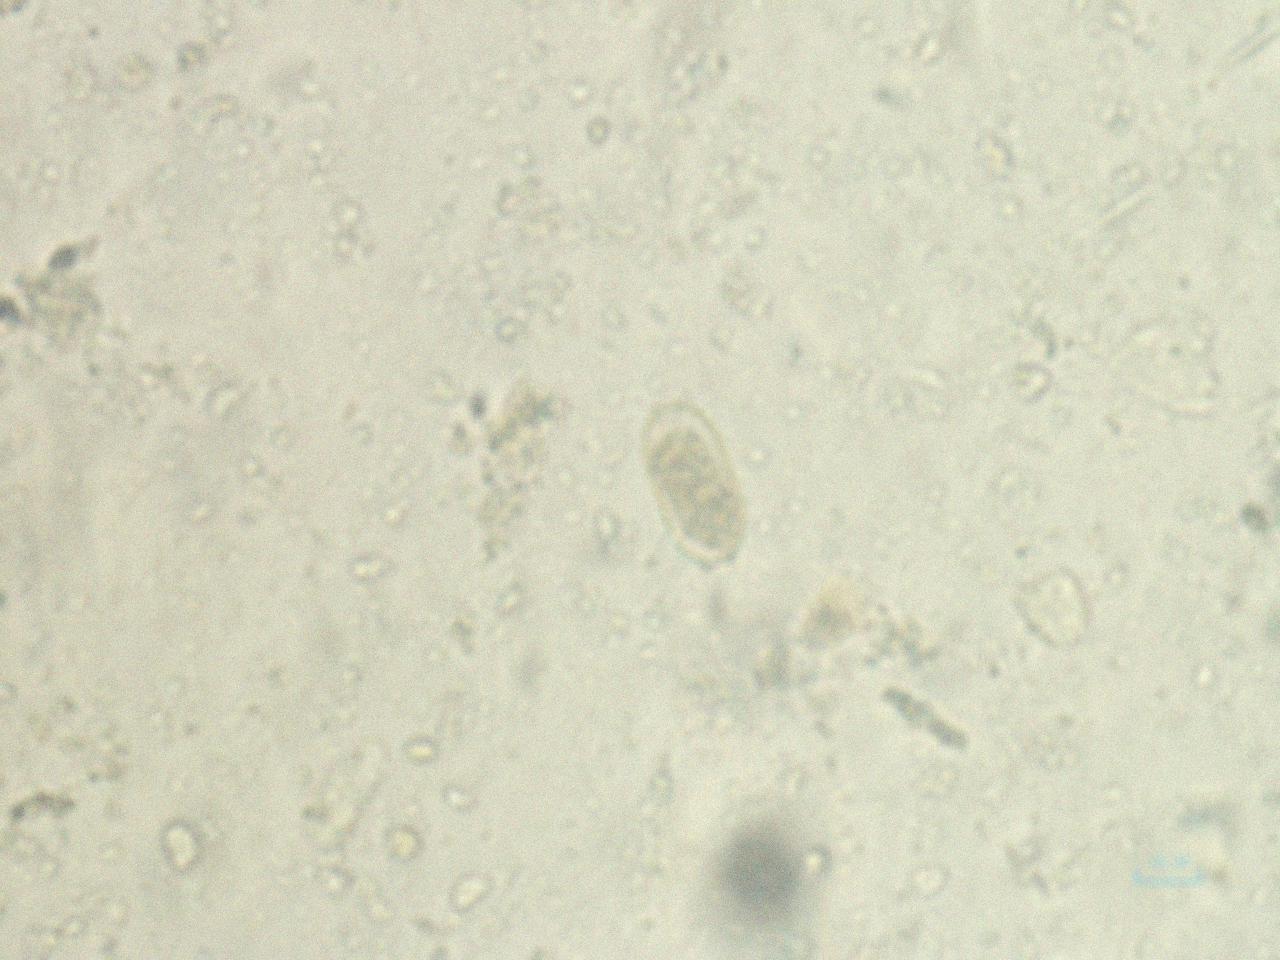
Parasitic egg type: Capillaria philippinensis